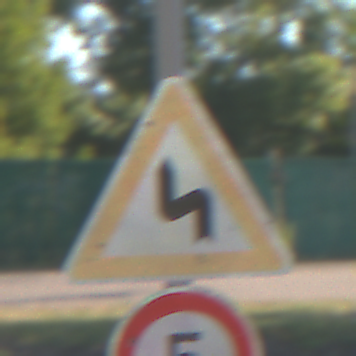
Verkehrszeichen: DoppelkurveZunaechstLinks
Zusatzzeichen unten: Geschwindigkeit5
Umgebung: Outdoor, Urban
Tageszeit: MorningAfternoon
Wetter: Clear
Licht: Natural
Jahreszeit: NotSpecified
Kontrast: HighContrast